Question: The optional parameters are nothing new in C# and I've known about that since the release of C# 5.0 but there is something I just came across. When I use Data Annotations for my MVC models such as the 'Required' attribute I see this:

So I can do:
'''
[Required(ErrorMessage="Something"]
'''
However when I create my own methods with optional parameters like:
'''
void Test(String x = null, String y = null) {}
'''
I can pass arguments in both these ways:
'''
Test(x = "Test") OR Test(x: "Test")
'''
this while in the 'Required' attribute I always have to use the '=' and if I use the ':' it will cause error.
for example:
'''
Required(ErrorMessage:"Something") --> Compile time error
'''
So what I see is that those Named Parameters are created differently than what I already knew about. And my question is How to make them for a method (How to create such Named Parameters like in the Required attribute).
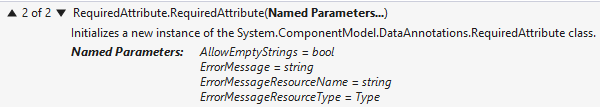
Answer: An attribute has its own syntax. It uses the 'name=value' form for named parameters.
For a normal method you can't use that form, you are stuck with the 'name:value' form.
It would not be possible to use the 'name=value' form for normal methods. The compiler would not be able to tell if you were trying to use a named parameter or if you were trying to assing a value to a variable and use the assignment as a parameter value.